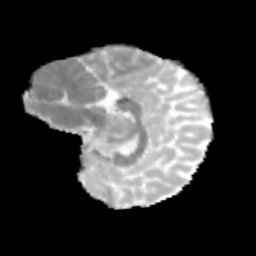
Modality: MD
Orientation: sagittal
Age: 10
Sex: female
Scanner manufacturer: siemens
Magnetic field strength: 3 T
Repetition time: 3.8 s
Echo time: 0.07 s